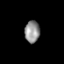
Tissue: prostate
Cell type: Fibroblasts
Senescence score: 0.6899
Nuclear area (px): 324
Mean DAPI intensity: 144.978